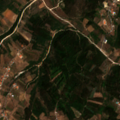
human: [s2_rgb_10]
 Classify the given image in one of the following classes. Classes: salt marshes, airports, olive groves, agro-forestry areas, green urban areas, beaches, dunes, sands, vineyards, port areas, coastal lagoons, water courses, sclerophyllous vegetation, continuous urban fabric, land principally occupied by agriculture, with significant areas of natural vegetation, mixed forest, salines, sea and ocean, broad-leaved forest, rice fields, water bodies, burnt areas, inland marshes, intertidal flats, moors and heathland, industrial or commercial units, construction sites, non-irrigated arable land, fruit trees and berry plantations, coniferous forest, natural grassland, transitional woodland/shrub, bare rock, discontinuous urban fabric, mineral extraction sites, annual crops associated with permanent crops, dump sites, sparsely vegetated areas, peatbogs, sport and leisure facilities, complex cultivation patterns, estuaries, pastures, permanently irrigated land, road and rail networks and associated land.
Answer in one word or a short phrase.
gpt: olive groves, annual crops associated with permanent crops, land principally occupied by agriculture, with significant areas of natural vegetation, broad-leaved forest, mixed forest